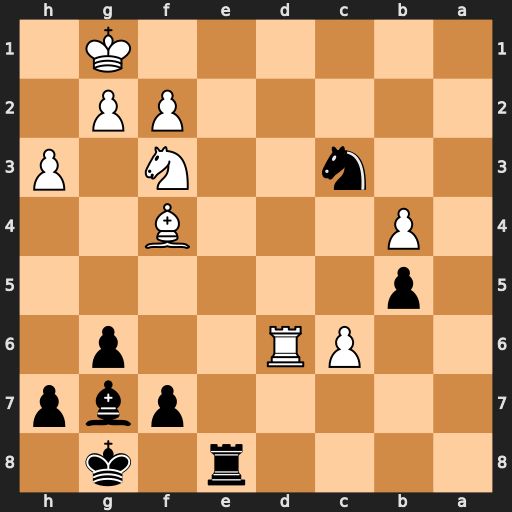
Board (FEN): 4r1k1/5pbp/2PR2p1/1p6/1P3B2/2n2N1P/5PP1/6K1
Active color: b
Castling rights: -
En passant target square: -
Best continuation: Ne2+ Kf1 Nxf4